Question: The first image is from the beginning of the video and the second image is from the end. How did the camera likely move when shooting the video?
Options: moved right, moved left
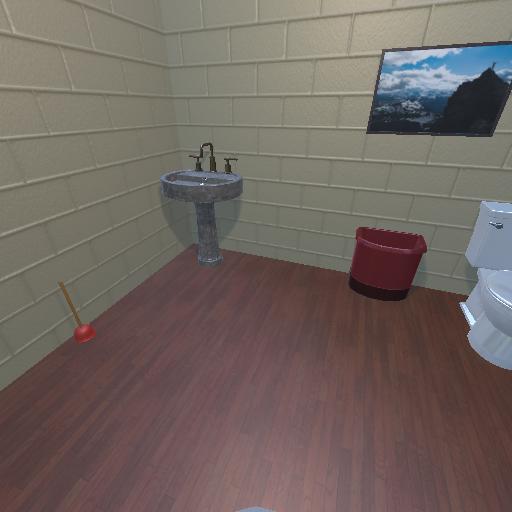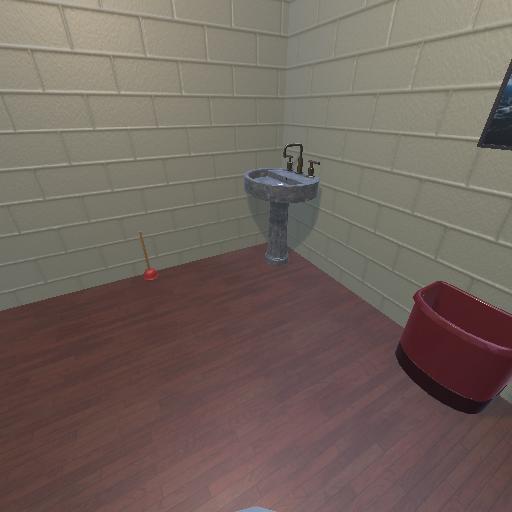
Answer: moved right